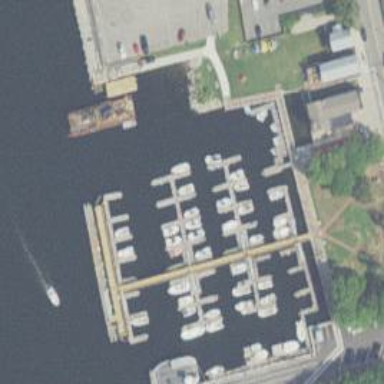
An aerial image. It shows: Man-made pier.